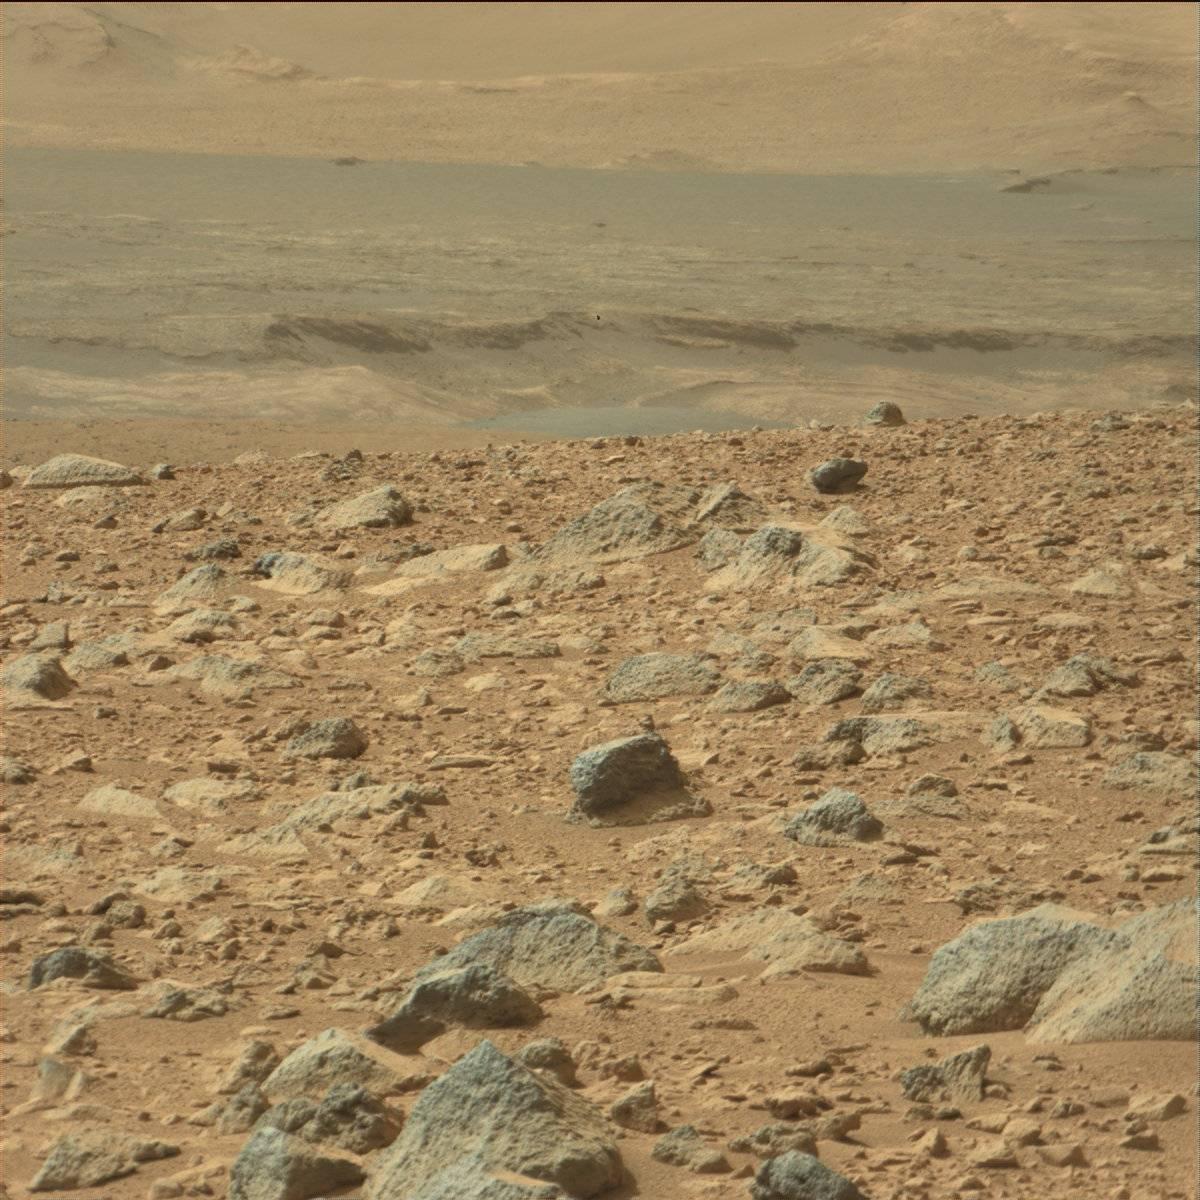
Terrain classes present: Bedrock, Ridge, Rock, Sand / Soil